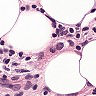
Metastatic tissue present: yes